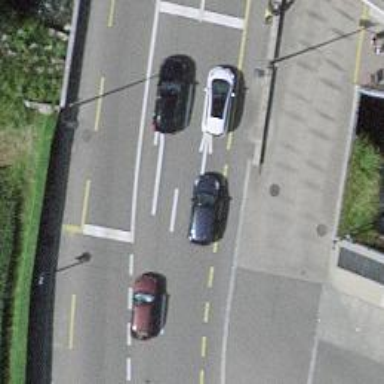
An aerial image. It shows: Road with traffic signals.